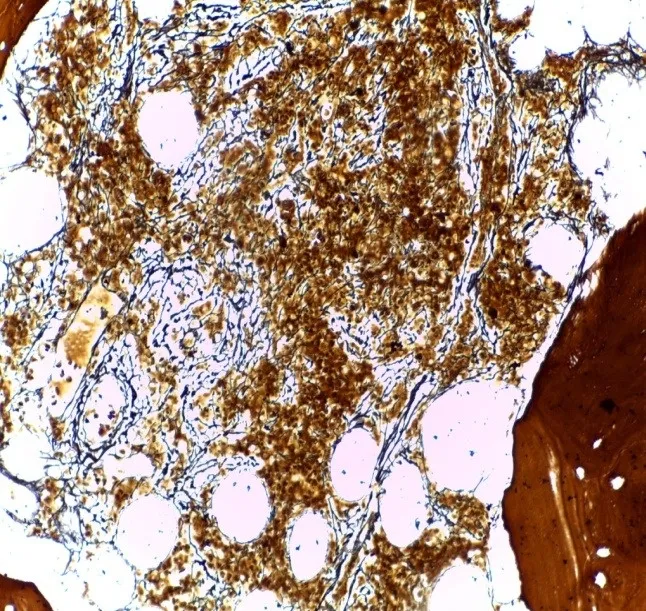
2 BMB - Grade 2 fibrosis (Gomori stain, ob x20).
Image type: pathology (methenamine_silver)